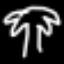
Label: palm tree